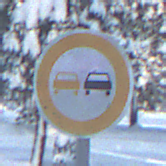
Verkehrszeichen: Ueberholverbot
Umgebung: Outdoor, Nature
Tageszeit: MorningAfternoon
Wetter: Clear
Licht: Natural
Jahreszeit: Winter
Kontrast: LowContrast